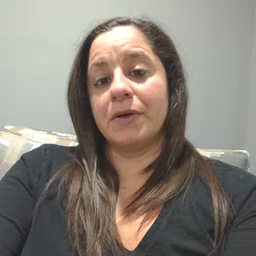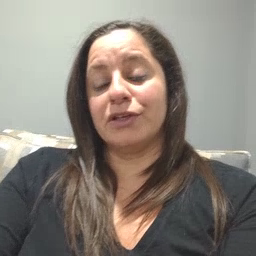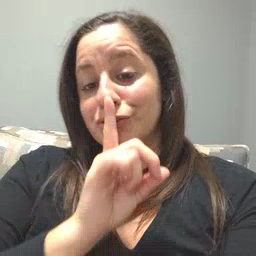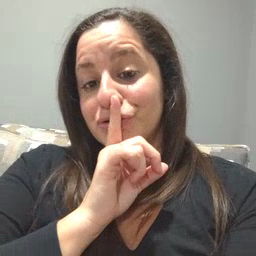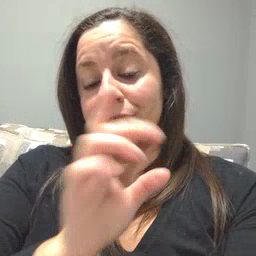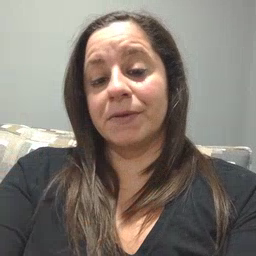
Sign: shhh